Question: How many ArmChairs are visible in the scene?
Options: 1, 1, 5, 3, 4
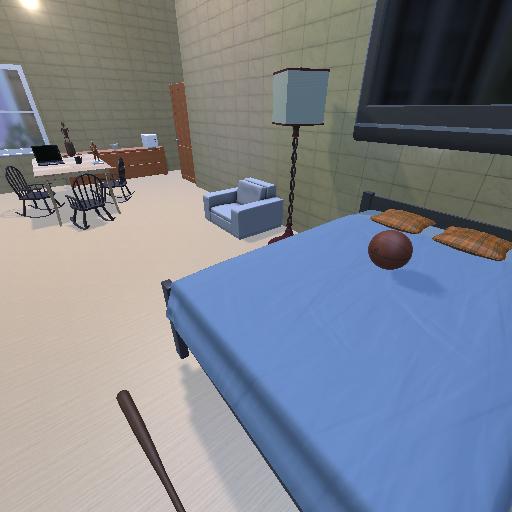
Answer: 1